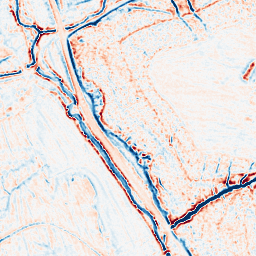
Category: edge_preserving
Decomposition family: bilateral
Decomposition parameters: d: 9
sigma_color: 100
sigma_space: 150
Upsampling method: linear_exact
Upsampling parameters: scale: 2
Upsampling scale: 2